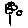
Label: flower